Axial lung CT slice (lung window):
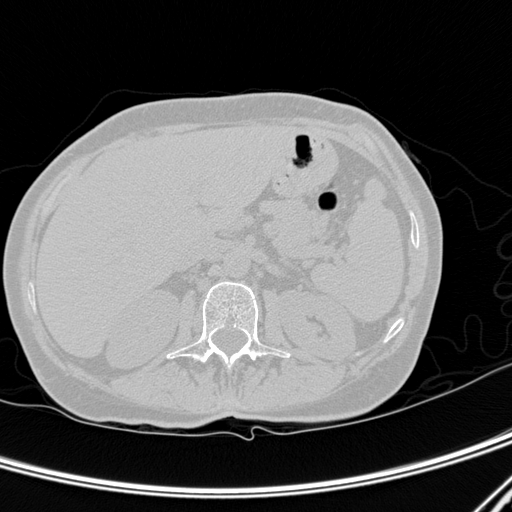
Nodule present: no